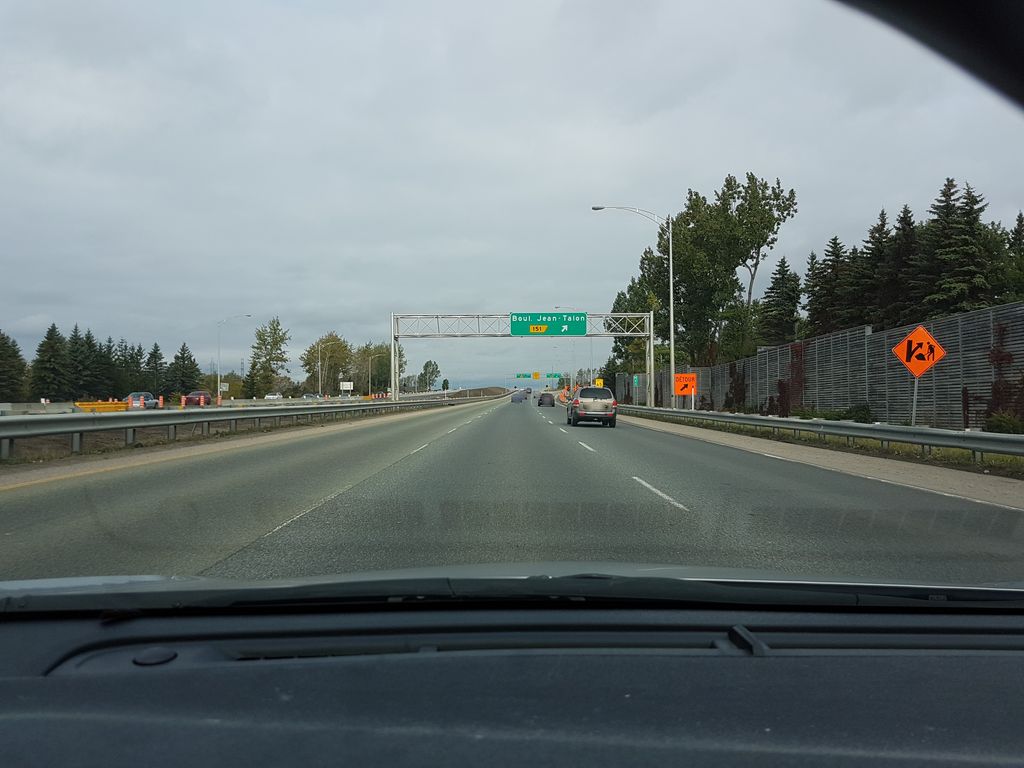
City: quebec_city